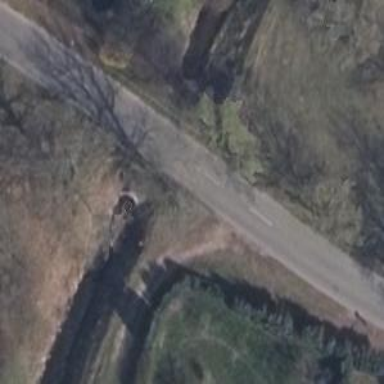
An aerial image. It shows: Culvert tunnel.